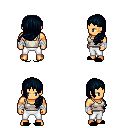
a pixel art fantasy rpg character, male body template, human, tanned skin, white pirate shirt, white pants, raven left-swept hairstyle, white cloth bandages, black slippers, four views (front, back, left, right), 2x2 character sprite sheet, small pixel art, hard edges, no anti-aliasing